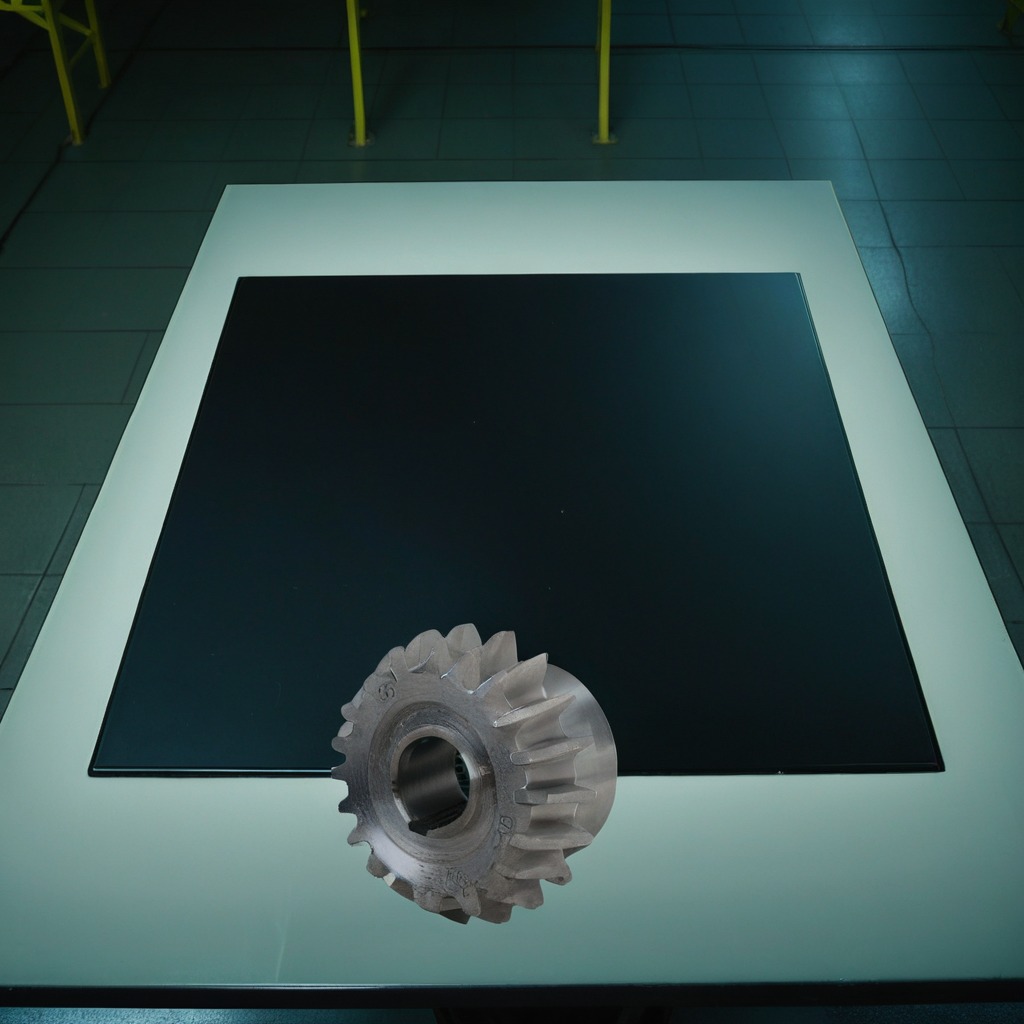
A steel gear with teeth lies on the clean empty table in a railway signal maintenance room.